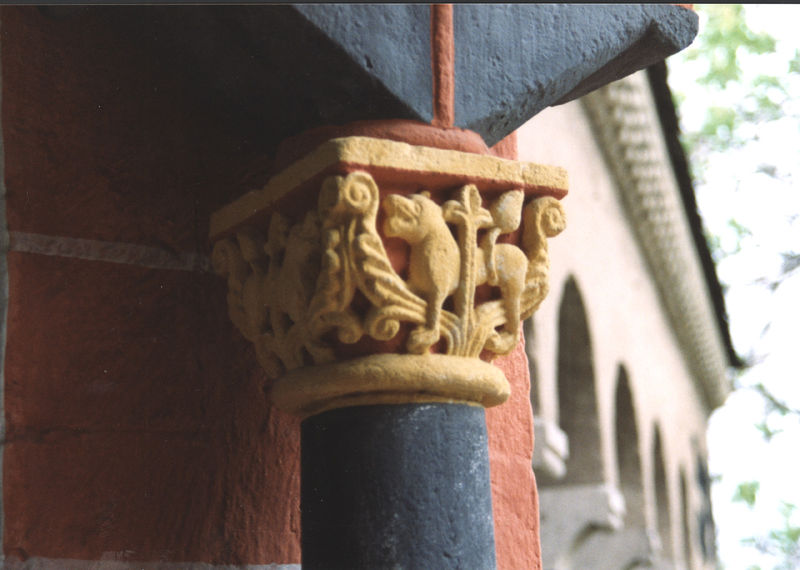
Titel: Niederrheinische Zwerggalerie am Obergeschoß der Doppelkapelle von Schwarzrheindorf
Standort: Bonn, Schwarzrheindorf, Doppelkapelle St. Klemens und Maria (EU - D - NRW)
Schlagwörter: blau, blätter, himmel, weiß, bäume, gelb, grün, ocker, braun, grau, pfeiler, schwarz, säule, säulen, dach, haus, rot, tier, ornament, wand, architektur, stein, zweige, gold, blatt, pflanzen, ton, relief, farbig, ecke, bogen, fassade, mauer, ziegel, farbe, weis, querformat, arches, blue, column, red, black, painting, yellow, detail, dekor, floral, ornamente, perspective, unscharf, foto, fotografie, bögen, fugen, stütze, palast, schwert, stilisiert, kapitell, ranke, gesims, voluten, fuge, maul, blattwerk, romanik, building, sand, roof, löwe, exterior, dog, fassung, cement, fot, outside, säulengang, kreuzgang, akanthus, romanisch, temple, brick, engraving, scharf, medieval, figurenkapitell, worms, paint, pillar, dragon, carving, lion, monster, rier, gelbgold, capitel, g, mix, cros, sandstone, abacus, florish, medieva